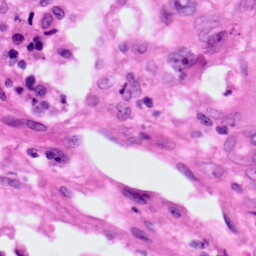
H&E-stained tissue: Lung